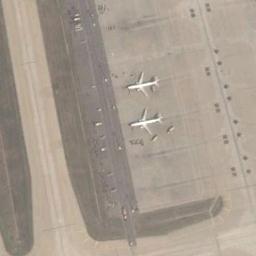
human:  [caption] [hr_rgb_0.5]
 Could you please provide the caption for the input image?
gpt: Two airplanes were in the open space .

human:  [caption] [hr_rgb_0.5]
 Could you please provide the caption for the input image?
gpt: Two adjacent planes parked on the airport and a parking lot in front of them .

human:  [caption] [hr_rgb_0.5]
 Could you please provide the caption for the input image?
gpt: Two airplanes are parked on the runway .

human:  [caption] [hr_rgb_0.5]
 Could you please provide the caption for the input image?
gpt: Two aircraft were parked on the ground .

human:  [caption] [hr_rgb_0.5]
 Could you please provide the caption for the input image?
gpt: Two planes are in the clearing next to the grass .